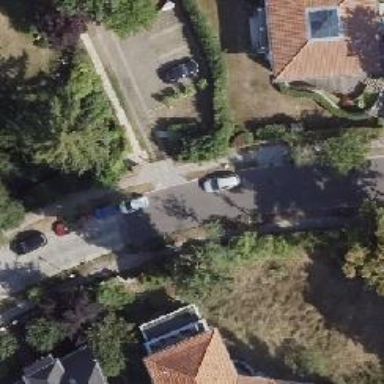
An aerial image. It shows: Residential road with asphalt surface. There are sidewalks on both sides and opposite cycleway.